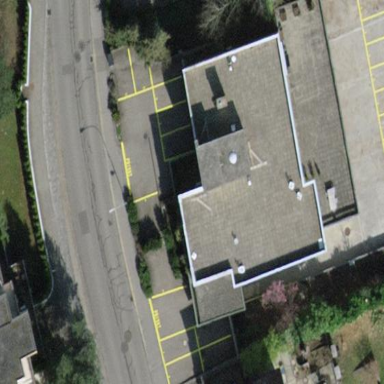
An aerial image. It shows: Office building with flat roof.